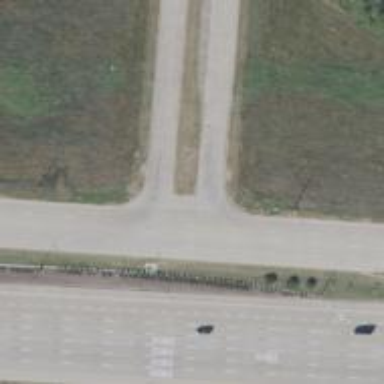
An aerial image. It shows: Secondary road.